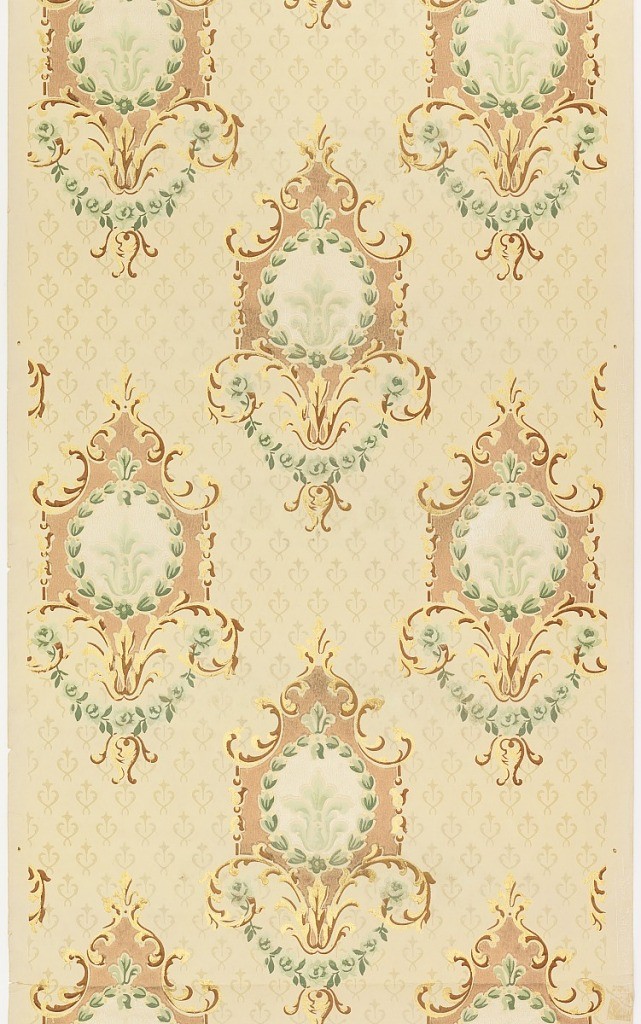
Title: Sidewall
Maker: York Card & Paper Co., 1891
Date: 1905–1915
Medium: Machine-printed paper, liquid mica
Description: Repeating design of medallions in diagonal stripe format, with framework of acanthus scrolls, center wreath containing floral motif like fleur de lis, floral swag at bottom of medallion. Printed in copper, green, tan and brown on tan background patterned with diagonal rows of petite medallions.